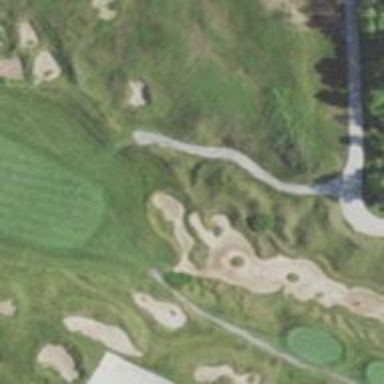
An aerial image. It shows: Service road designated as golf cart path.